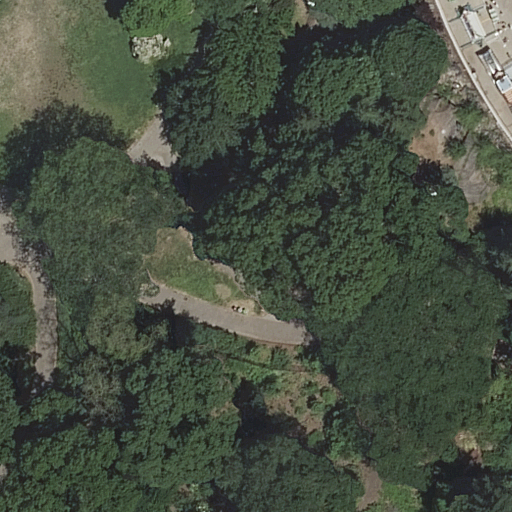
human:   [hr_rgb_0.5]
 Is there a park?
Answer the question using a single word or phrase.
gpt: yes

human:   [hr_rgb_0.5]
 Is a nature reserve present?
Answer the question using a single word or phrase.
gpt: yes

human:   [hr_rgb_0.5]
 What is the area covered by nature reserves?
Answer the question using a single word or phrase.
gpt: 203m2

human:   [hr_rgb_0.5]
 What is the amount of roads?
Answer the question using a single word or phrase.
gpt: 5

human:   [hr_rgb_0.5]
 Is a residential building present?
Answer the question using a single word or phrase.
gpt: no

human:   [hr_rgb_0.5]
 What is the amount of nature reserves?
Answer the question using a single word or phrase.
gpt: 1

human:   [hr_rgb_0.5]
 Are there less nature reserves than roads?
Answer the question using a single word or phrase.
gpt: yes

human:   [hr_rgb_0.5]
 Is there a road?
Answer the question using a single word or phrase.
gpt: yes

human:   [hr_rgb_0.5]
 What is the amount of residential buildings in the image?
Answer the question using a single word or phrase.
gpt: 0

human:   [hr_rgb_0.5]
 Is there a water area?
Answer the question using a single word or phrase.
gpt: no

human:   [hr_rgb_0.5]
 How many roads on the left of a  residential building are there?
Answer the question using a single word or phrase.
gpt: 0

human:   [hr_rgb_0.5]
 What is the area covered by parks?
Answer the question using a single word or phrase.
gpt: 10625m2

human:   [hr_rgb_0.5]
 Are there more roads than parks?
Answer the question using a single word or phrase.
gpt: yes

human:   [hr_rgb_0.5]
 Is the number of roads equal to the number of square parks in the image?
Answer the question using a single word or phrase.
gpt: no

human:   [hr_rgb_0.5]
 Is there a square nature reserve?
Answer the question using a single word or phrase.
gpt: no

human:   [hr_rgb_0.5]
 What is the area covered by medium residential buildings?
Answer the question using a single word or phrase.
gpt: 0m2

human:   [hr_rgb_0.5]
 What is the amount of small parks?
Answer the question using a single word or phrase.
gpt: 0

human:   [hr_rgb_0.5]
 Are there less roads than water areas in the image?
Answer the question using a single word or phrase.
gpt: no

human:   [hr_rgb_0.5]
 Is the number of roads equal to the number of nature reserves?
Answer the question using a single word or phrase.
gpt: no

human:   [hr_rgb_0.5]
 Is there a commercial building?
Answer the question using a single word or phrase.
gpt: no

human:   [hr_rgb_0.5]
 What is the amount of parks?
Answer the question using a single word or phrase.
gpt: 1

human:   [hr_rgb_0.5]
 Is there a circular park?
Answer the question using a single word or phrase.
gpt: no

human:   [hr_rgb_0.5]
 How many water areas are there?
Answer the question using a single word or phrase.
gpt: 0

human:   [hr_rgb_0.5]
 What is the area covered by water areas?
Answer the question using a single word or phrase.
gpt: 0m2

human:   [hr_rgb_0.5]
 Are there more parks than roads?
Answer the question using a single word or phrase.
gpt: no

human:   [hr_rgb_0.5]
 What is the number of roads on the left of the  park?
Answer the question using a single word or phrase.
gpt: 0

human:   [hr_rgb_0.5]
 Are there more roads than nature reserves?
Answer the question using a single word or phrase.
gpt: yes

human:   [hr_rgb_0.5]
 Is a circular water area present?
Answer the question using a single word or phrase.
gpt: no

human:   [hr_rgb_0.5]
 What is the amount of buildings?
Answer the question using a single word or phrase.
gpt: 0

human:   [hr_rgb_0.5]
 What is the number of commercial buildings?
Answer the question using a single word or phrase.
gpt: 0

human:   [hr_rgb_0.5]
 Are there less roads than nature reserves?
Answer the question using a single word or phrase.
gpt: no

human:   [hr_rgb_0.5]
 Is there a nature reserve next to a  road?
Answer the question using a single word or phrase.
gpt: yes

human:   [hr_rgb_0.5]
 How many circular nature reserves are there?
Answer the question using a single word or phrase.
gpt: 0

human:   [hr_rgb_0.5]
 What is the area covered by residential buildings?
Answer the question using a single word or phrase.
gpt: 0m2

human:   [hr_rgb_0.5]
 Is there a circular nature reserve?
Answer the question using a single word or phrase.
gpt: no

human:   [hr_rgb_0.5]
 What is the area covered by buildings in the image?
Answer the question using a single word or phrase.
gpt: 0m2

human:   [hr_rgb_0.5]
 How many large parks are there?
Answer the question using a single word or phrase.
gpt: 1

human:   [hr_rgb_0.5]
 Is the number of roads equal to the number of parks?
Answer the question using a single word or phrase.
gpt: no

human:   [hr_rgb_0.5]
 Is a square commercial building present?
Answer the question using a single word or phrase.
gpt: no

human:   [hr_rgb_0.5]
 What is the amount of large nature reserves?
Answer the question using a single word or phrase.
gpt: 0

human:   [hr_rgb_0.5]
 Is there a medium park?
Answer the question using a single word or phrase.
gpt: no

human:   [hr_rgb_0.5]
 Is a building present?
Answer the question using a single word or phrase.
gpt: no

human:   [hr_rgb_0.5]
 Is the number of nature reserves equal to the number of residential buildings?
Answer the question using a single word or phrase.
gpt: no

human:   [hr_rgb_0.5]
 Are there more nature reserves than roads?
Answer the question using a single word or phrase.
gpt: no

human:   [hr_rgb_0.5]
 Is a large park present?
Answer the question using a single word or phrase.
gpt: yes

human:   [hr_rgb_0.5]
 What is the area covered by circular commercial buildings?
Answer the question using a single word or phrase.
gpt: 0m2

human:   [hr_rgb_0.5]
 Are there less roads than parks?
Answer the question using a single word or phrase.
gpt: no

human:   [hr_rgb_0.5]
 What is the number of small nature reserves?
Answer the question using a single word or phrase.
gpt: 0

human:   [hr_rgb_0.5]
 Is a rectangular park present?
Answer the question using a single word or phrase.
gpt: yes

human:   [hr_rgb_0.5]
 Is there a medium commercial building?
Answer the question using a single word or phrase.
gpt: no

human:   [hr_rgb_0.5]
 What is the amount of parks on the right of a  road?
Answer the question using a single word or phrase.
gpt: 0

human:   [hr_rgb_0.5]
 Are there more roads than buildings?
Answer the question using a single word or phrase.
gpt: yes

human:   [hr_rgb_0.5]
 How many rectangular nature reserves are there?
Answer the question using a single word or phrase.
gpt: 1

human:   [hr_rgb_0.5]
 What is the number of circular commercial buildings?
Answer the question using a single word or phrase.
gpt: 0

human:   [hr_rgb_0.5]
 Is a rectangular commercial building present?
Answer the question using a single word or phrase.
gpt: no

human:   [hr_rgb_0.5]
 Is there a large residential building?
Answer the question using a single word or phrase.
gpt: no

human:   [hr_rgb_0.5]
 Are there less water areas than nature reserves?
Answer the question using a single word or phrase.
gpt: yes

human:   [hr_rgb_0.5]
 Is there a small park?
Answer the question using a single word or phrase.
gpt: no

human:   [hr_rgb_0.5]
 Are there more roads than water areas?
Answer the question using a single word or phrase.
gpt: yes

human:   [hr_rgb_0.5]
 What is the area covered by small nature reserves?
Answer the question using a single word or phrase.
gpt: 0m2

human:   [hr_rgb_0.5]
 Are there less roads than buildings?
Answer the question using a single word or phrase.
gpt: no

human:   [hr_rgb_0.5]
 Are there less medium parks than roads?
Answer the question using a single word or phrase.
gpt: yes

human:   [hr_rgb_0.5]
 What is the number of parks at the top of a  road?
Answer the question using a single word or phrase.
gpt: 1

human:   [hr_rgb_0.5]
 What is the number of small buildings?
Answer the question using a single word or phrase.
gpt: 0